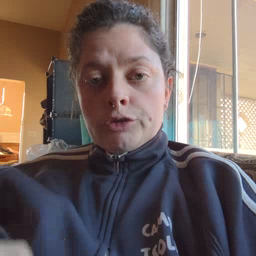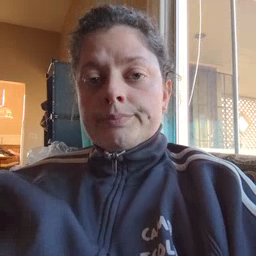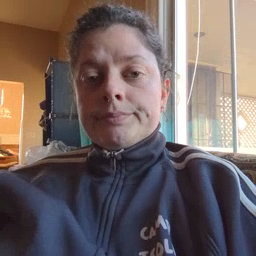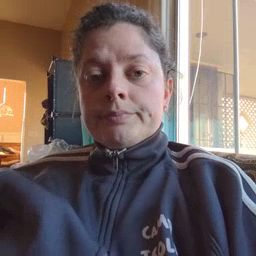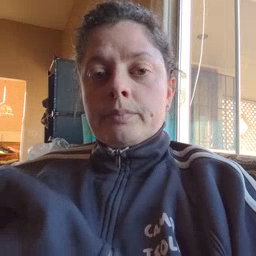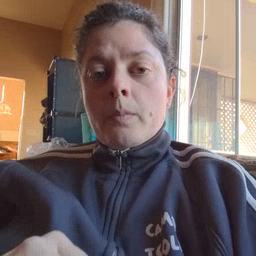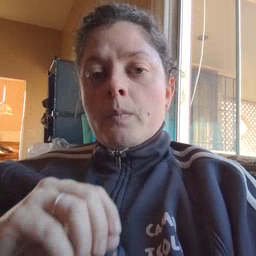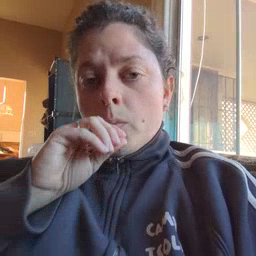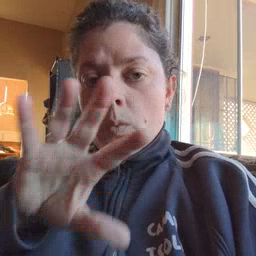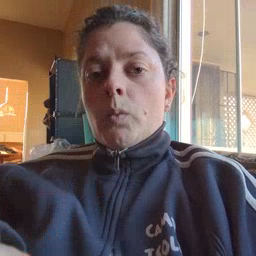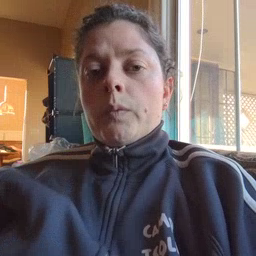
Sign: blow